Brain MRI study timepoint: early_postop
T1CE (contrast-enhanced T1) slice:
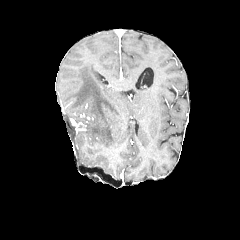
T2-FLAIR slice:
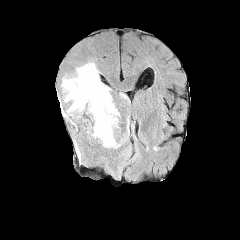